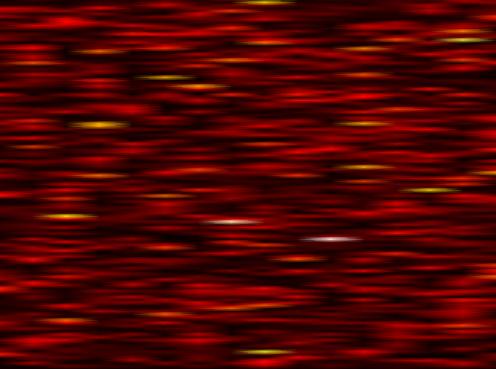
Label: UFMC